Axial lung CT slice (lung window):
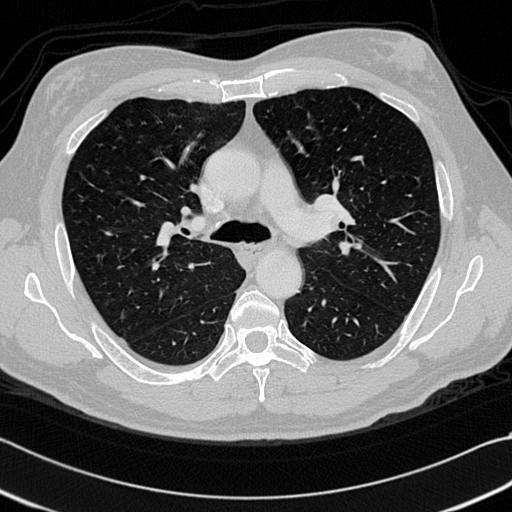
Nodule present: no